You are looking at a signal-to-image encoding: consecutive vibration samples arranged as the rows of a grayscale square. What is the most likely bearing condition (normal, inner_race, outer_race, ball)?
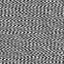
Answer: ball